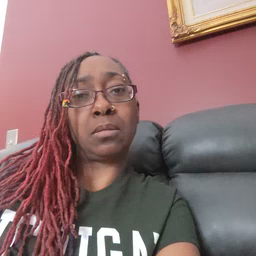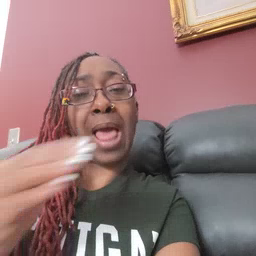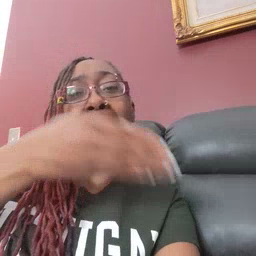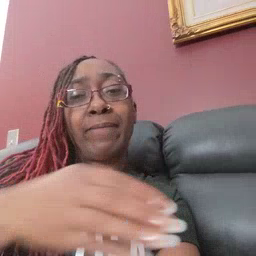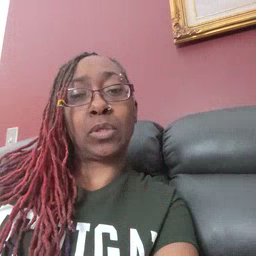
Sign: after